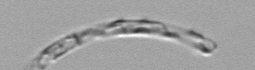
Label: Guinardia_striata